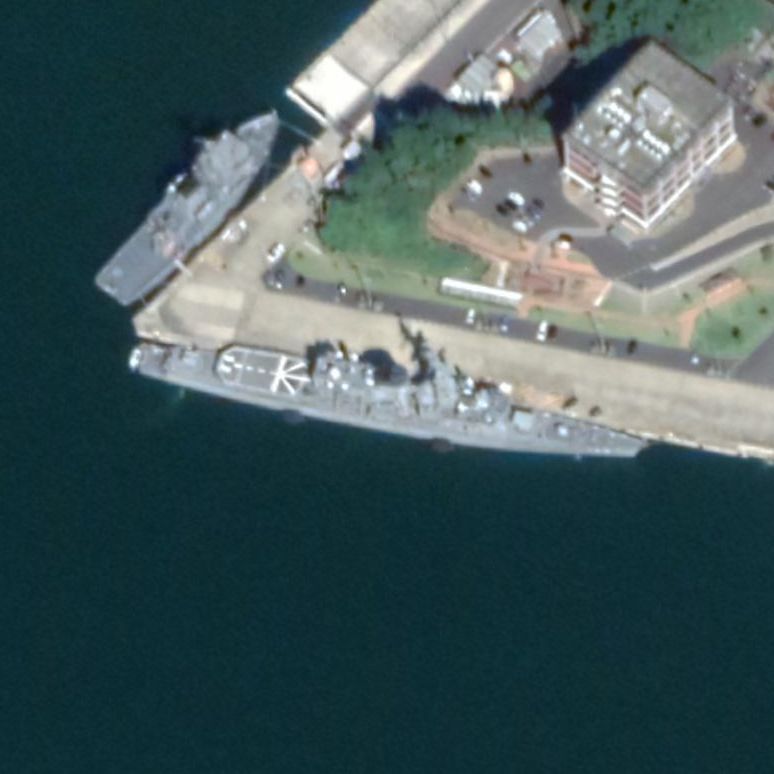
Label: cruiser